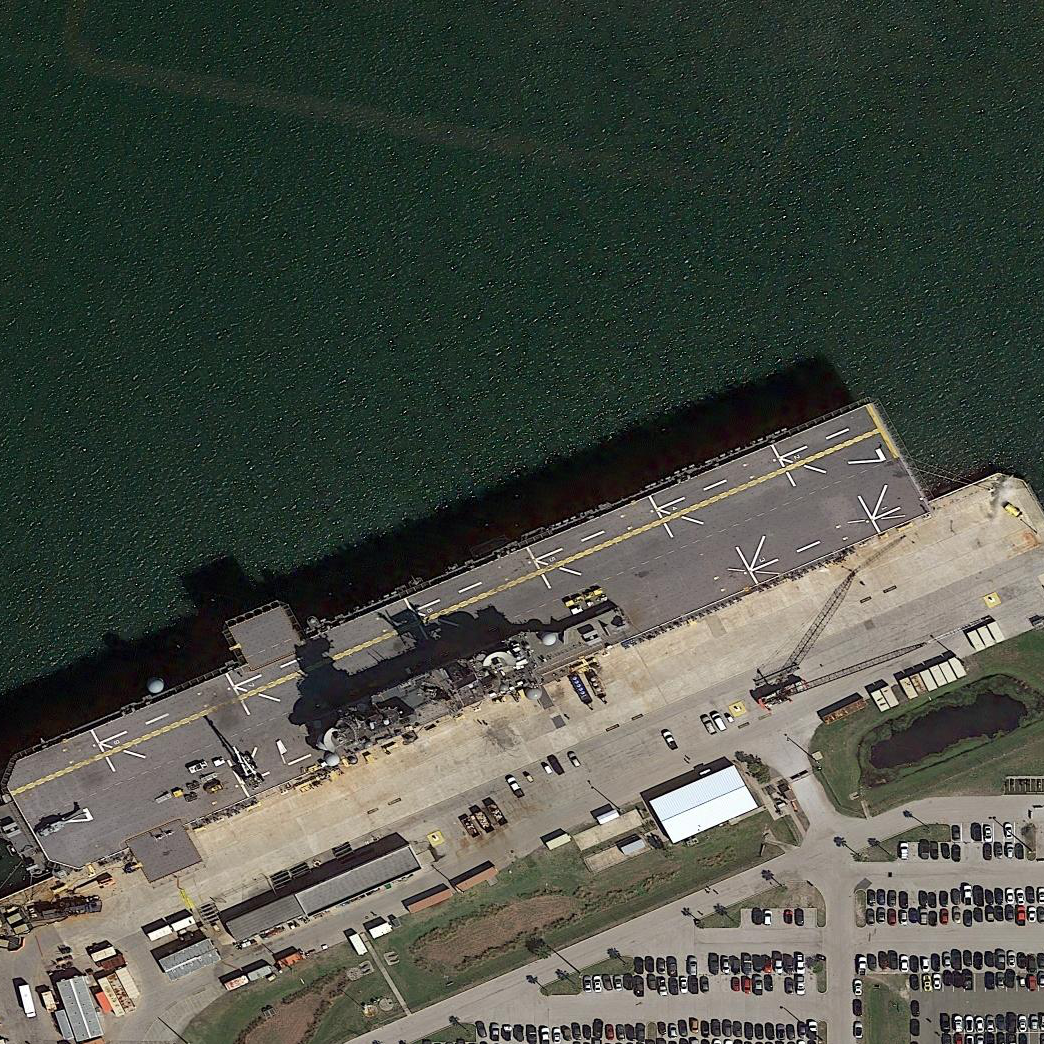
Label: assault